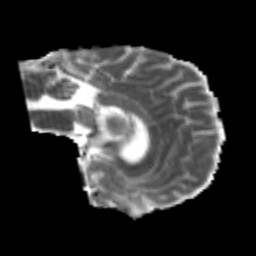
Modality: MD
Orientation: sagittal
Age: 24
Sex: female
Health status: healthy
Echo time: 0.074 s